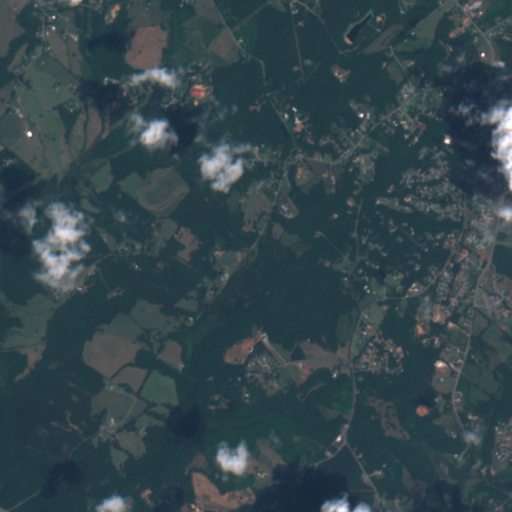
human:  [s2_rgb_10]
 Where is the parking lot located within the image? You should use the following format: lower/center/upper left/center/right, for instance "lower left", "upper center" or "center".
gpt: The parking lot is located in the center right of the image.
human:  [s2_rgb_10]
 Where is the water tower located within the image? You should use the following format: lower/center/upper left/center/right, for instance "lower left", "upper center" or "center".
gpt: The water tower is located in the upper right of the image.
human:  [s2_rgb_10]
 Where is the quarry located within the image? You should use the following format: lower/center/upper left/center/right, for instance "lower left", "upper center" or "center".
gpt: There is no quarry in the image.